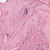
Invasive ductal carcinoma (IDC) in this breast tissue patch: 0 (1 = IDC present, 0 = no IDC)